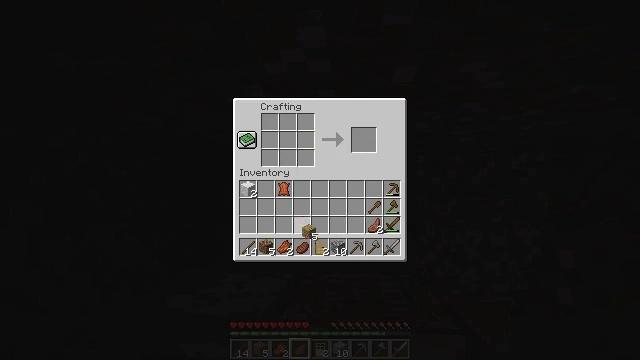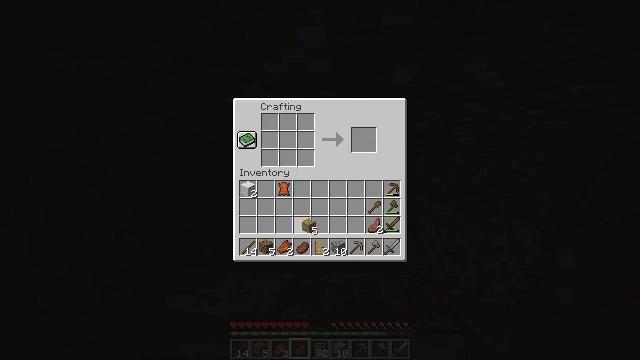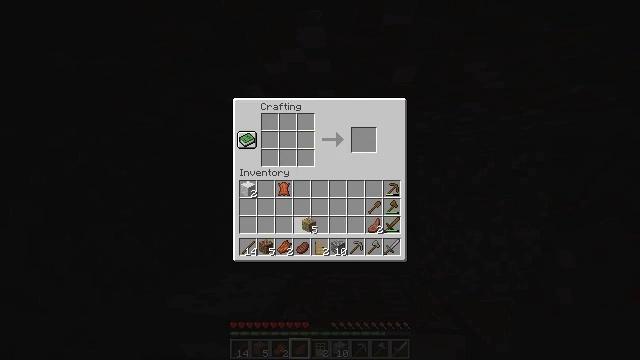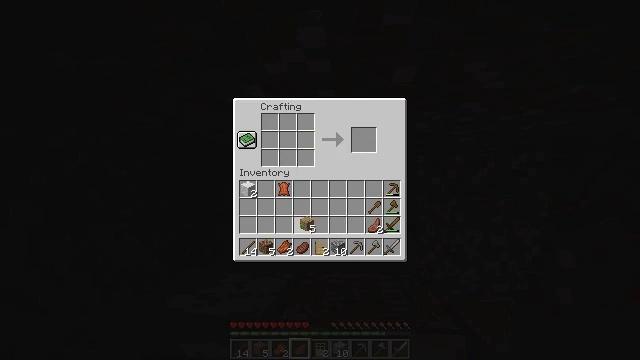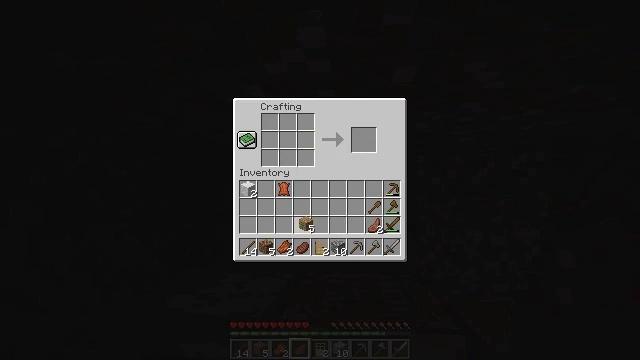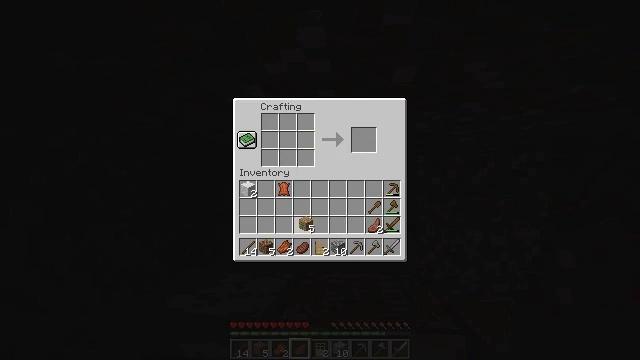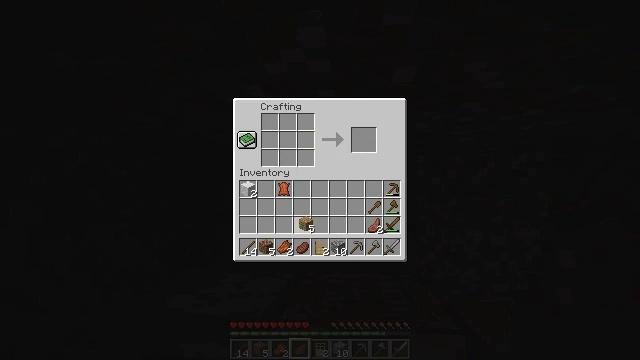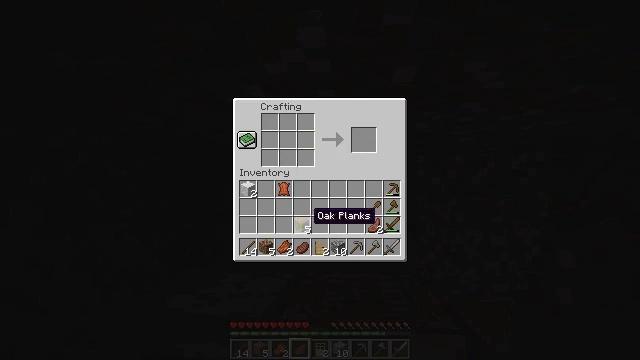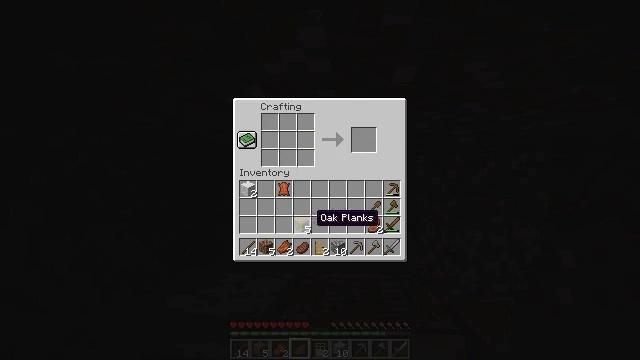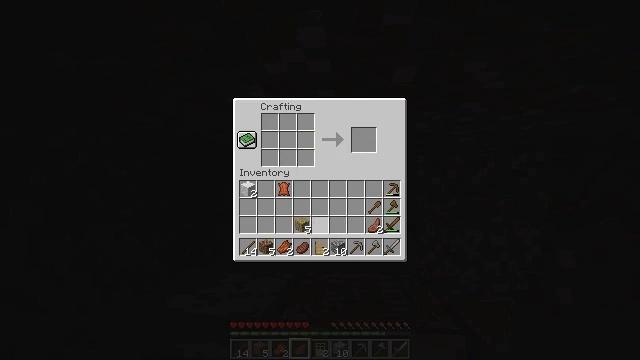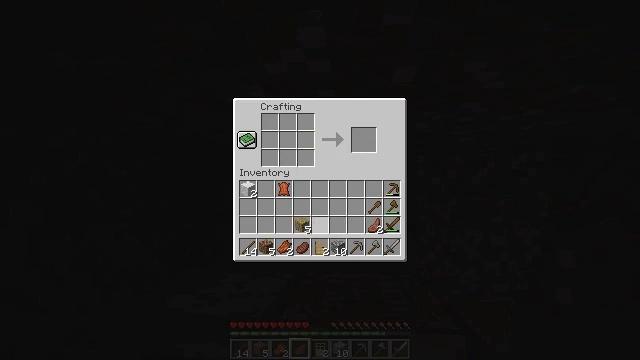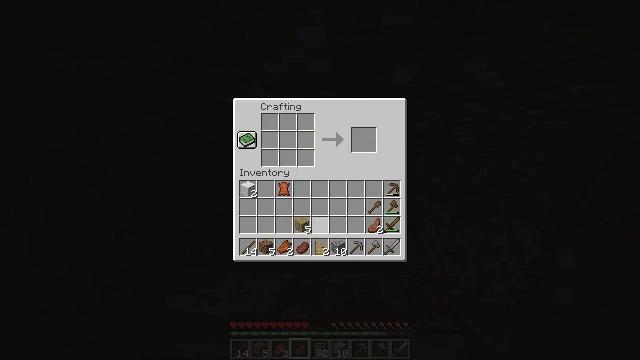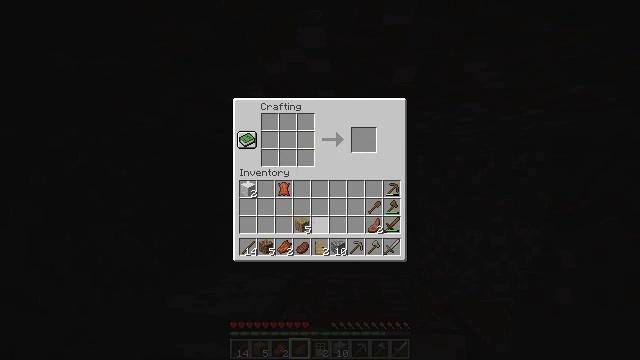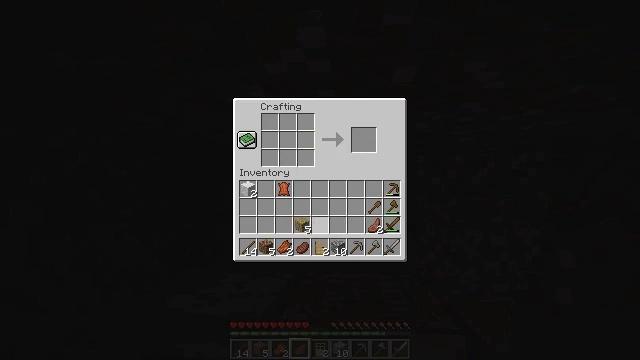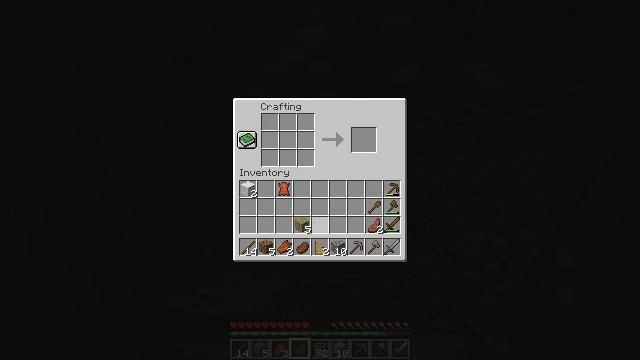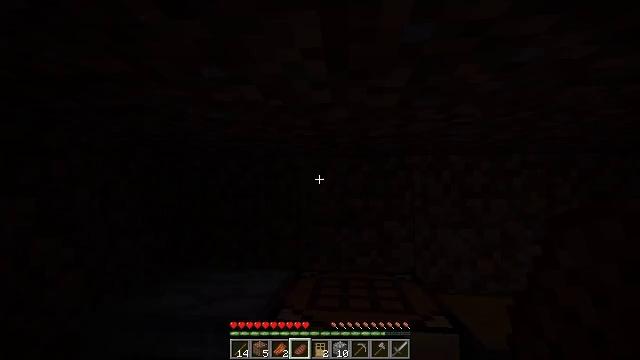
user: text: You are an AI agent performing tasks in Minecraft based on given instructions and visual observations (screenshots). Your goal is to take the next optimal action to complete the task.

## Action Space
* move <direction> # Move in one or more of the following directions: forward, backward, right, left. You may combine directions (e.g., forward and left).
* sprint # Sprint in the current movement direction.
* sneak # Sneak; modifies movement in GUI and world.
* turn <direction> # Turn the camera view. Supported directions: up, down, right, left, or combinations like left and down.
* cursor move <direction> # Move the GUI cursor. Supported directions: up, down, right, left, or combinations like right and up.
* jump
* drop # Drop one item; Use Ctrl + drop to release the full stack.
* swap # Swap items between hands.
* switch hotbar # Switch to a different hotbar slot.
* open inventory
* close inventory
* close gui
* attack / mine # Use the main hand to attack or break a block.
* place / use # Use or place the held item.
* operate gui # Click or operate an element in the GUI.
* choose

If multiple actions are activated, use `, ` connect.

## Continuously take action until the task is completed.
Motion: motion action
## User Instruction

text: Craft a stone hoe by combining cobblestone with sticks.
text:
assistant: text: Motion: no_op
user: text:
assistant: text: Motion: no_op
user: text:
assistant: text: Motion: no_op
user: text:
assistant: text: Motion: no_op
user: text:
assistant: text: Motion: operate gui
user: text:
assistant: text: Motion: operate gui
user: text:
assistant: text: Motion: no_op
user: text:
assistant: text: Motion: no_op
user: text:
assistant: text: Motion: no_op
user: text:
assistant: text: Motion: no_op
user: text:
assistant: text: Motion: no_op
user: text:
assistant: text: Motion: no_op
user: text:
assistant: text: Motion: no_op
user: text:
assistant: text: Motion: no_op
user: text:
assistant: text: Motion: no_op
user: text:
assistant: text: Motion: turn right, close gui
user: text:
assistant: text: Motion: turn right
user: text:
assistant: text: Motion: turn right
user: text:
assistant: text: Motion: no_op
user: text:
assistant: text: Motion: turn right and down
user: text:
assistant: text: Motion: turn right and down
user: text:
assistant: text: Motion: turn right and down
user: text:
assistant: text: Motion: turn right and down
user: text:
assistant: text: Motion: turn down
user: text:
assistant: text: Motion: turn down
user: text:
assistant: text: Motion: turn left and down
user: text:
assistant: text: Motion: turn left and down
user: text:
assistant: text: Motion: turn left and down
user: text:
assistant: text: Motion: move forward and move right, turn left and down
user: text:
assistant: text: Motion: move forward and move right, turn left and down